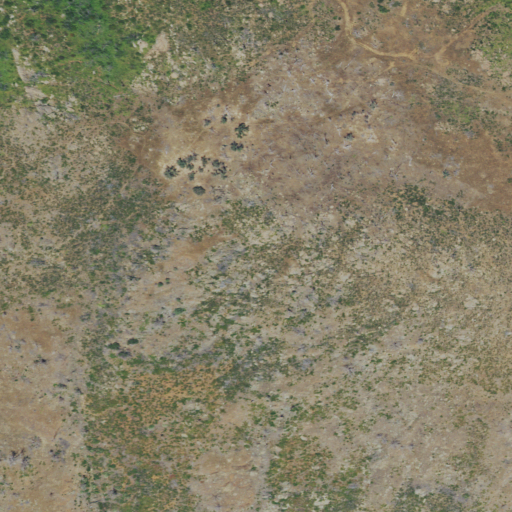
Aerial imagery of mountain in California named Hunter Valley Mountain containing shrub, grassland, and mixed forest